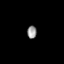
Tissue: skin
Cell type: Others
Senescence score: 0.7197
Nuclear area (px): 117
Mean DAPI intensity: 151.641